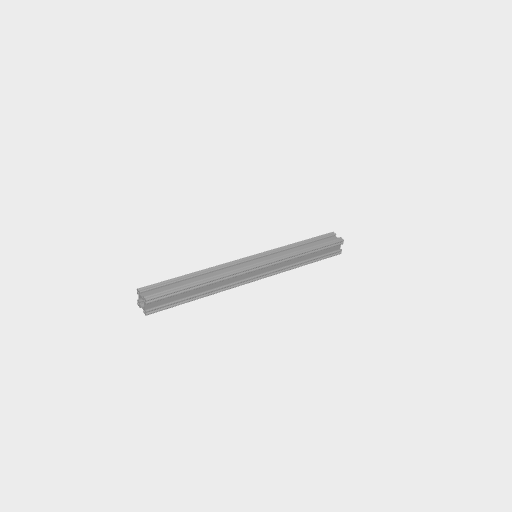
Part: GoRAIL288